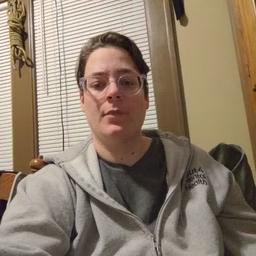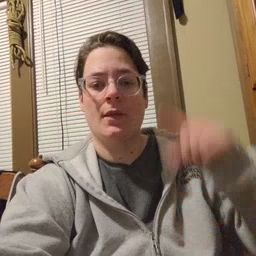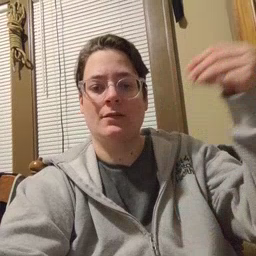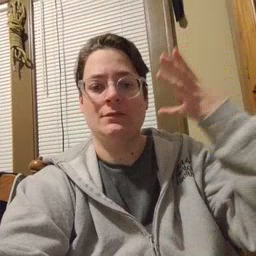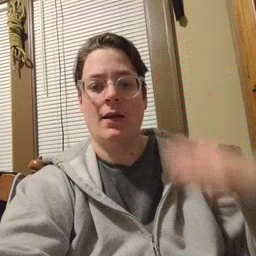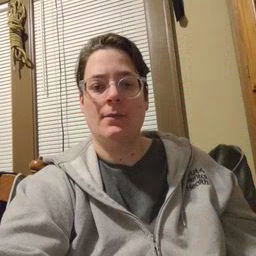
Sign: sun